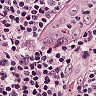
Metastatic tissue present: no